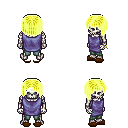
a pixel art fantasy rpg character, male body template, skeleton, chain tabard jacket, teal pants, gold pageboy hairstyle, bracelets, brown slippers, four views (front, back, left, right), 2x2 character sprite sheet, small pixel art, hard edges, no anti-aliasing